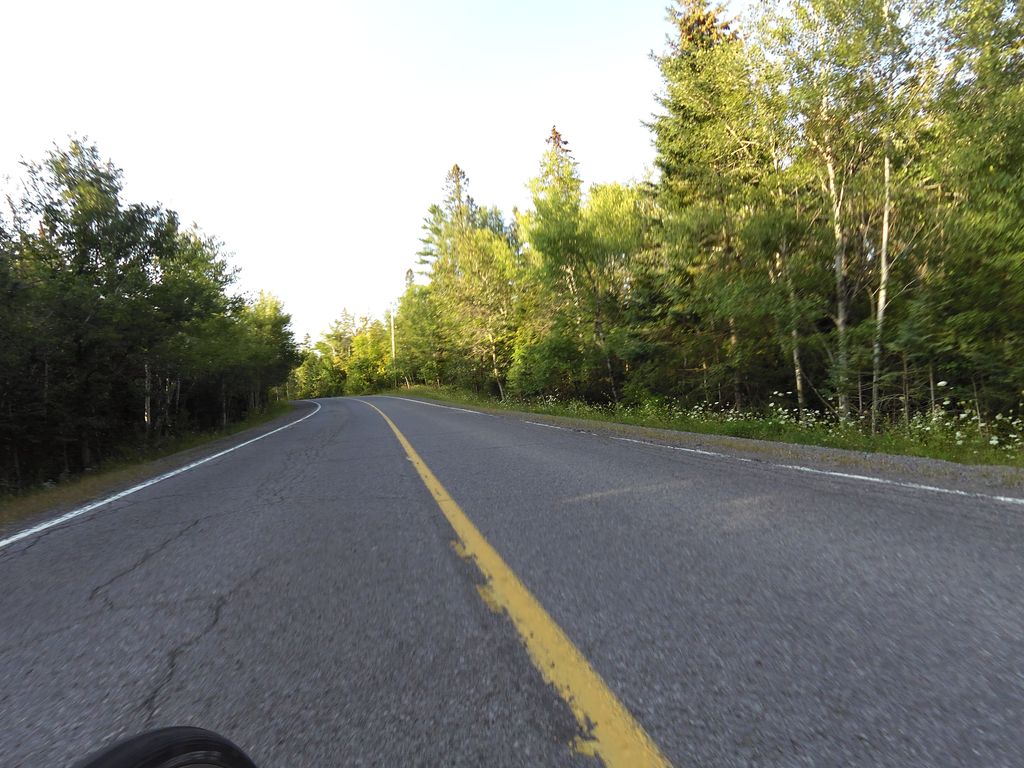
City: ottawa-gatineau